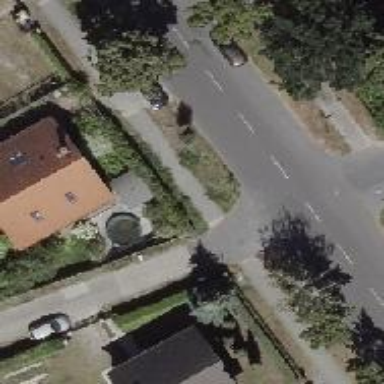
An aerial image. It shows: Residential road with concrete surface.